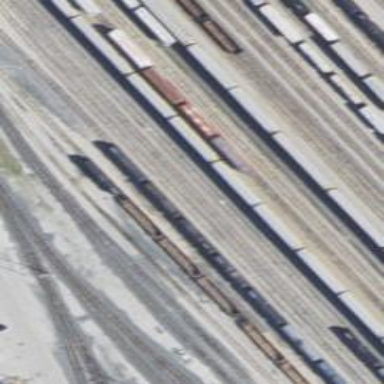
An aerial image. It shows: Railway yard used for servicing trains.